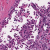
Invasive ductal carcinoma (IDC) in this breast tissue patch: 0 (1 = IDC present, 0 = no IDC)